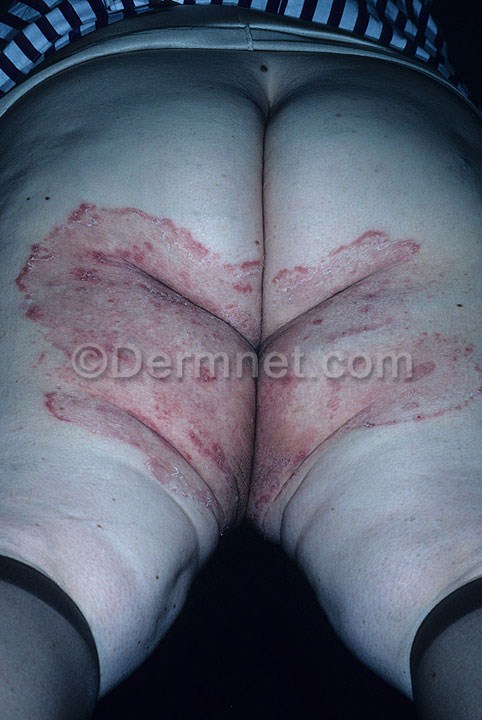
Disease: Tinea Ringworm Candidiasis and other Fungal Infections